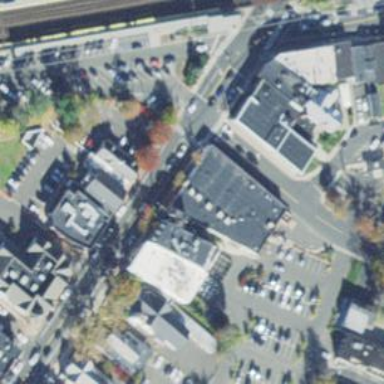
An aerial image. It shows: Part of building.